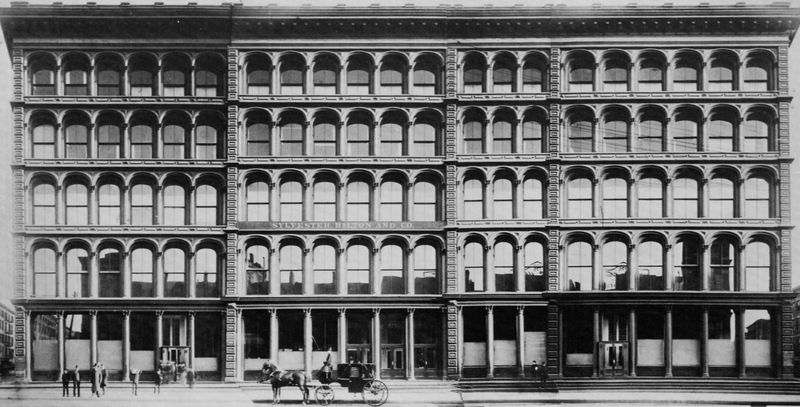
Titel: Ostseite des Broadway zwischen der 9th und 10th Street
Künstler: Amerikanischer Photograph
Schlagwörter: gruppe, menschen, fenster, glas, schwarz, strasse, säule, weiss, menge, architektur, pferd, bogen, fassade, moderne, kutsche, rad, rundbogen, photographie, photo, glass, aufgelöst, rezeption, dachüberstand, glasse, überstanddach